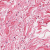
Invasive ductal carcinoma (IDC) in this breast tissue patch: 0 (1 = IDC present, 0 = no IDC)